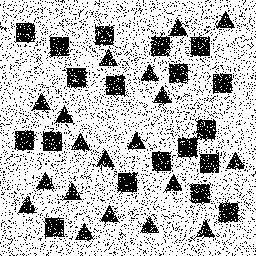
Squares: 19
Triangles: 19
Stars: 0
Total shapes: 38